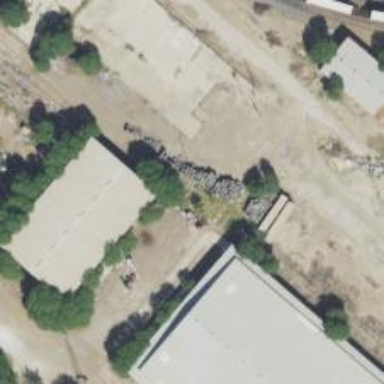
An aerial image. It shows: Railway yard used for servicing trains.